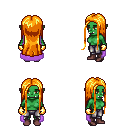
a pixel art fantasy rpg character, female body template, orc, green skin, lavender cape, metal pants, light blonde extra-long hairstyle, gold gloves, maroon shoes, four views (front, back, left, right), 2x2 character sprite sheet, small pixel art, hard edges, no anti-aliasing